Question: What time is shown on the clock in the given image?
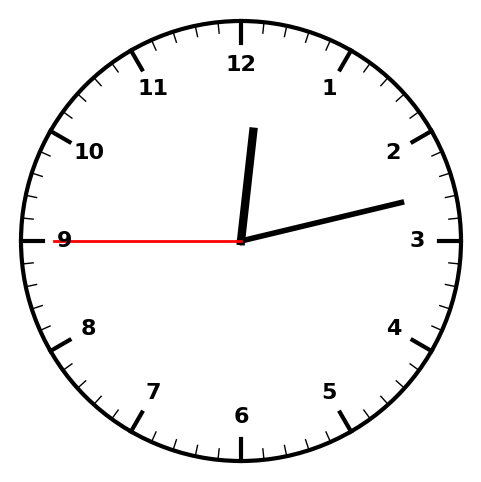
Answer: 12:12:45